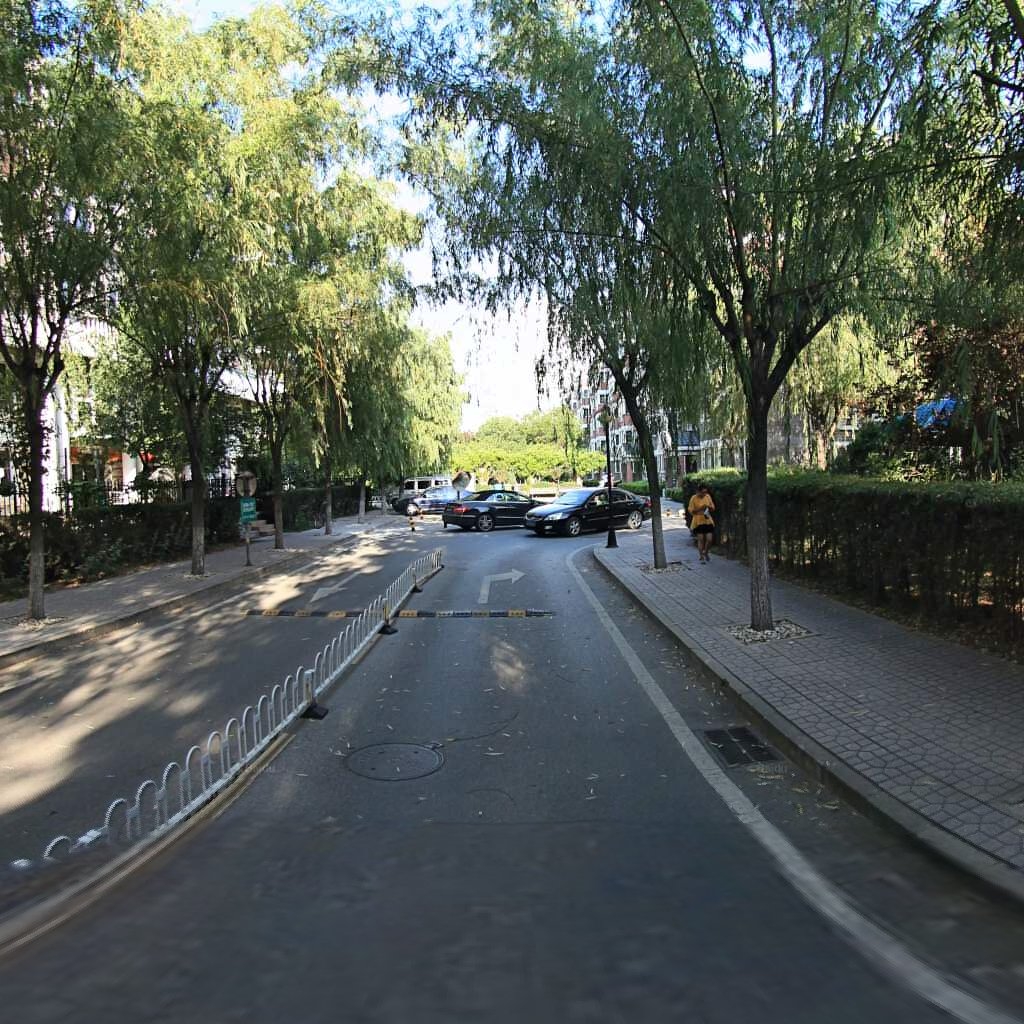
Region: Haidian
Road damage annotations: longitudinal crack, manhole cover, longitudinal crack, longitudinal crack